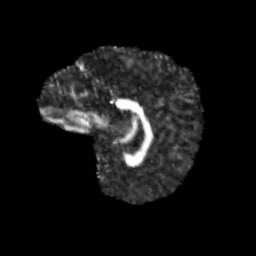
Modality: FA
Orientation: sagittal
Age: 11
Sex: male
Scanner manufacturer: siemens
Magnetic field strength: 3 T
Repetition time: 3.8 s
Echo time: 0.07 s